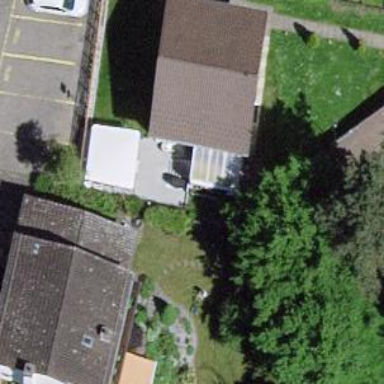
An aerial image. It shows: Detached building.